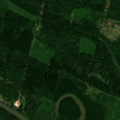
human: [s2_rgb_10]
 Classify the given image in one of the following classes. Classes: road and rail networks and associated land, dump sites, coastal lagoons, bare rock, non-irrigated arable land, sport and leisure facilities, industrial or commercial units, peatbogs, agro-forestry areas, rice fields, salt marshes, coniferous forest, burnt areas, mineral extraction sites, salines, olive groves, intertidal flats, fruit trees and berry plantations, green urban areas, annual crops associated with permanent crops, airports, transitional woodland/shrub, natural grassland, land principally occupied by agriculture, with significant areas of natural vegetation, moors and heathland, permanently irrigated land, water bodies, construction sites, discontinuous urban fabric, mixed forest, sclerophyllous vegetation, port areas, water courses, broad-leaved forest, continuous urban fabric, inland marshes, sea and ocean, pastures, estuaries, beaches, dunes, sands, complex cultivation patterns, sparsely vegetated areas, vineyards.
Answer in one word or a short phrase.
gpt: broad-leaved forest